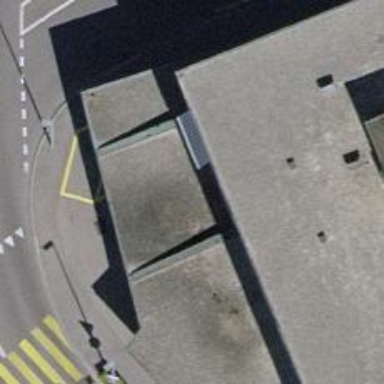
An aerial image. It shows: Furniture shop.